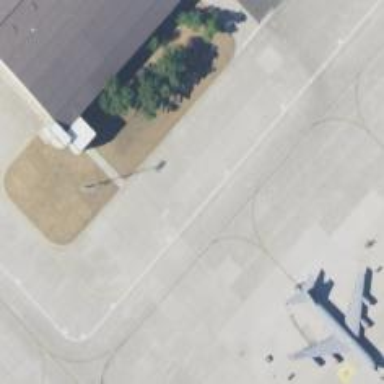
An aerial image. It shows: View of taxiway at the airport.